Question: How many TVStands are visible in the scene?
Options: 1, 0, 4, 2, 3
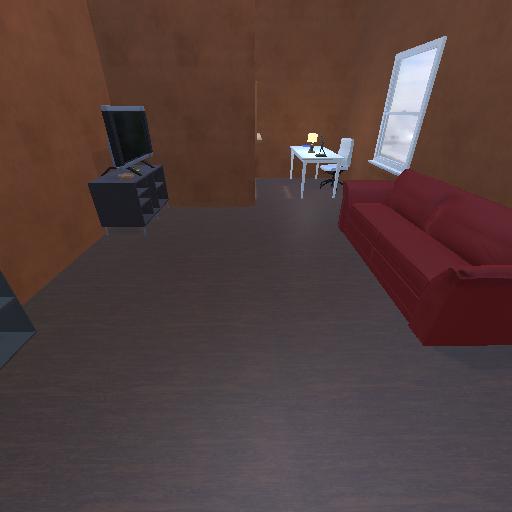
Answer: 1